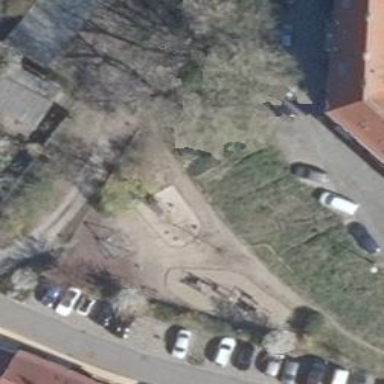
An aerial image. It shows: Playground area for leisure land.